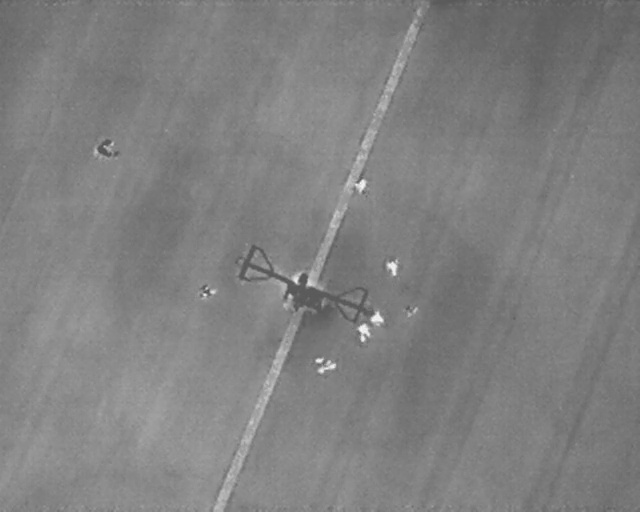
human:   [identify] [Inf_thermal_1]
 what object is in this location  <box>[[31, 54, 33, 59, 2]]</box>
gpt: <ref>1 large person at the center</ref>